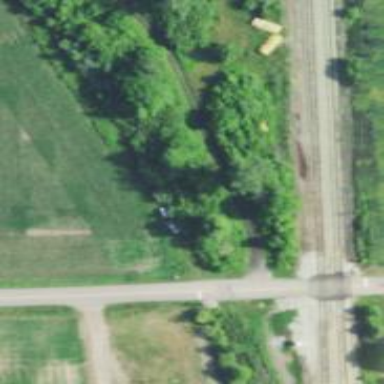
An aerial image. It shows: Rail spur service.